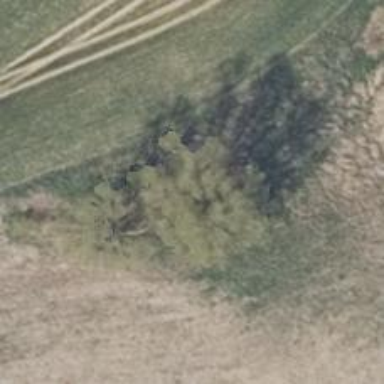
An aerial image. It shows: Deciduous tree with broadleaved leaves.